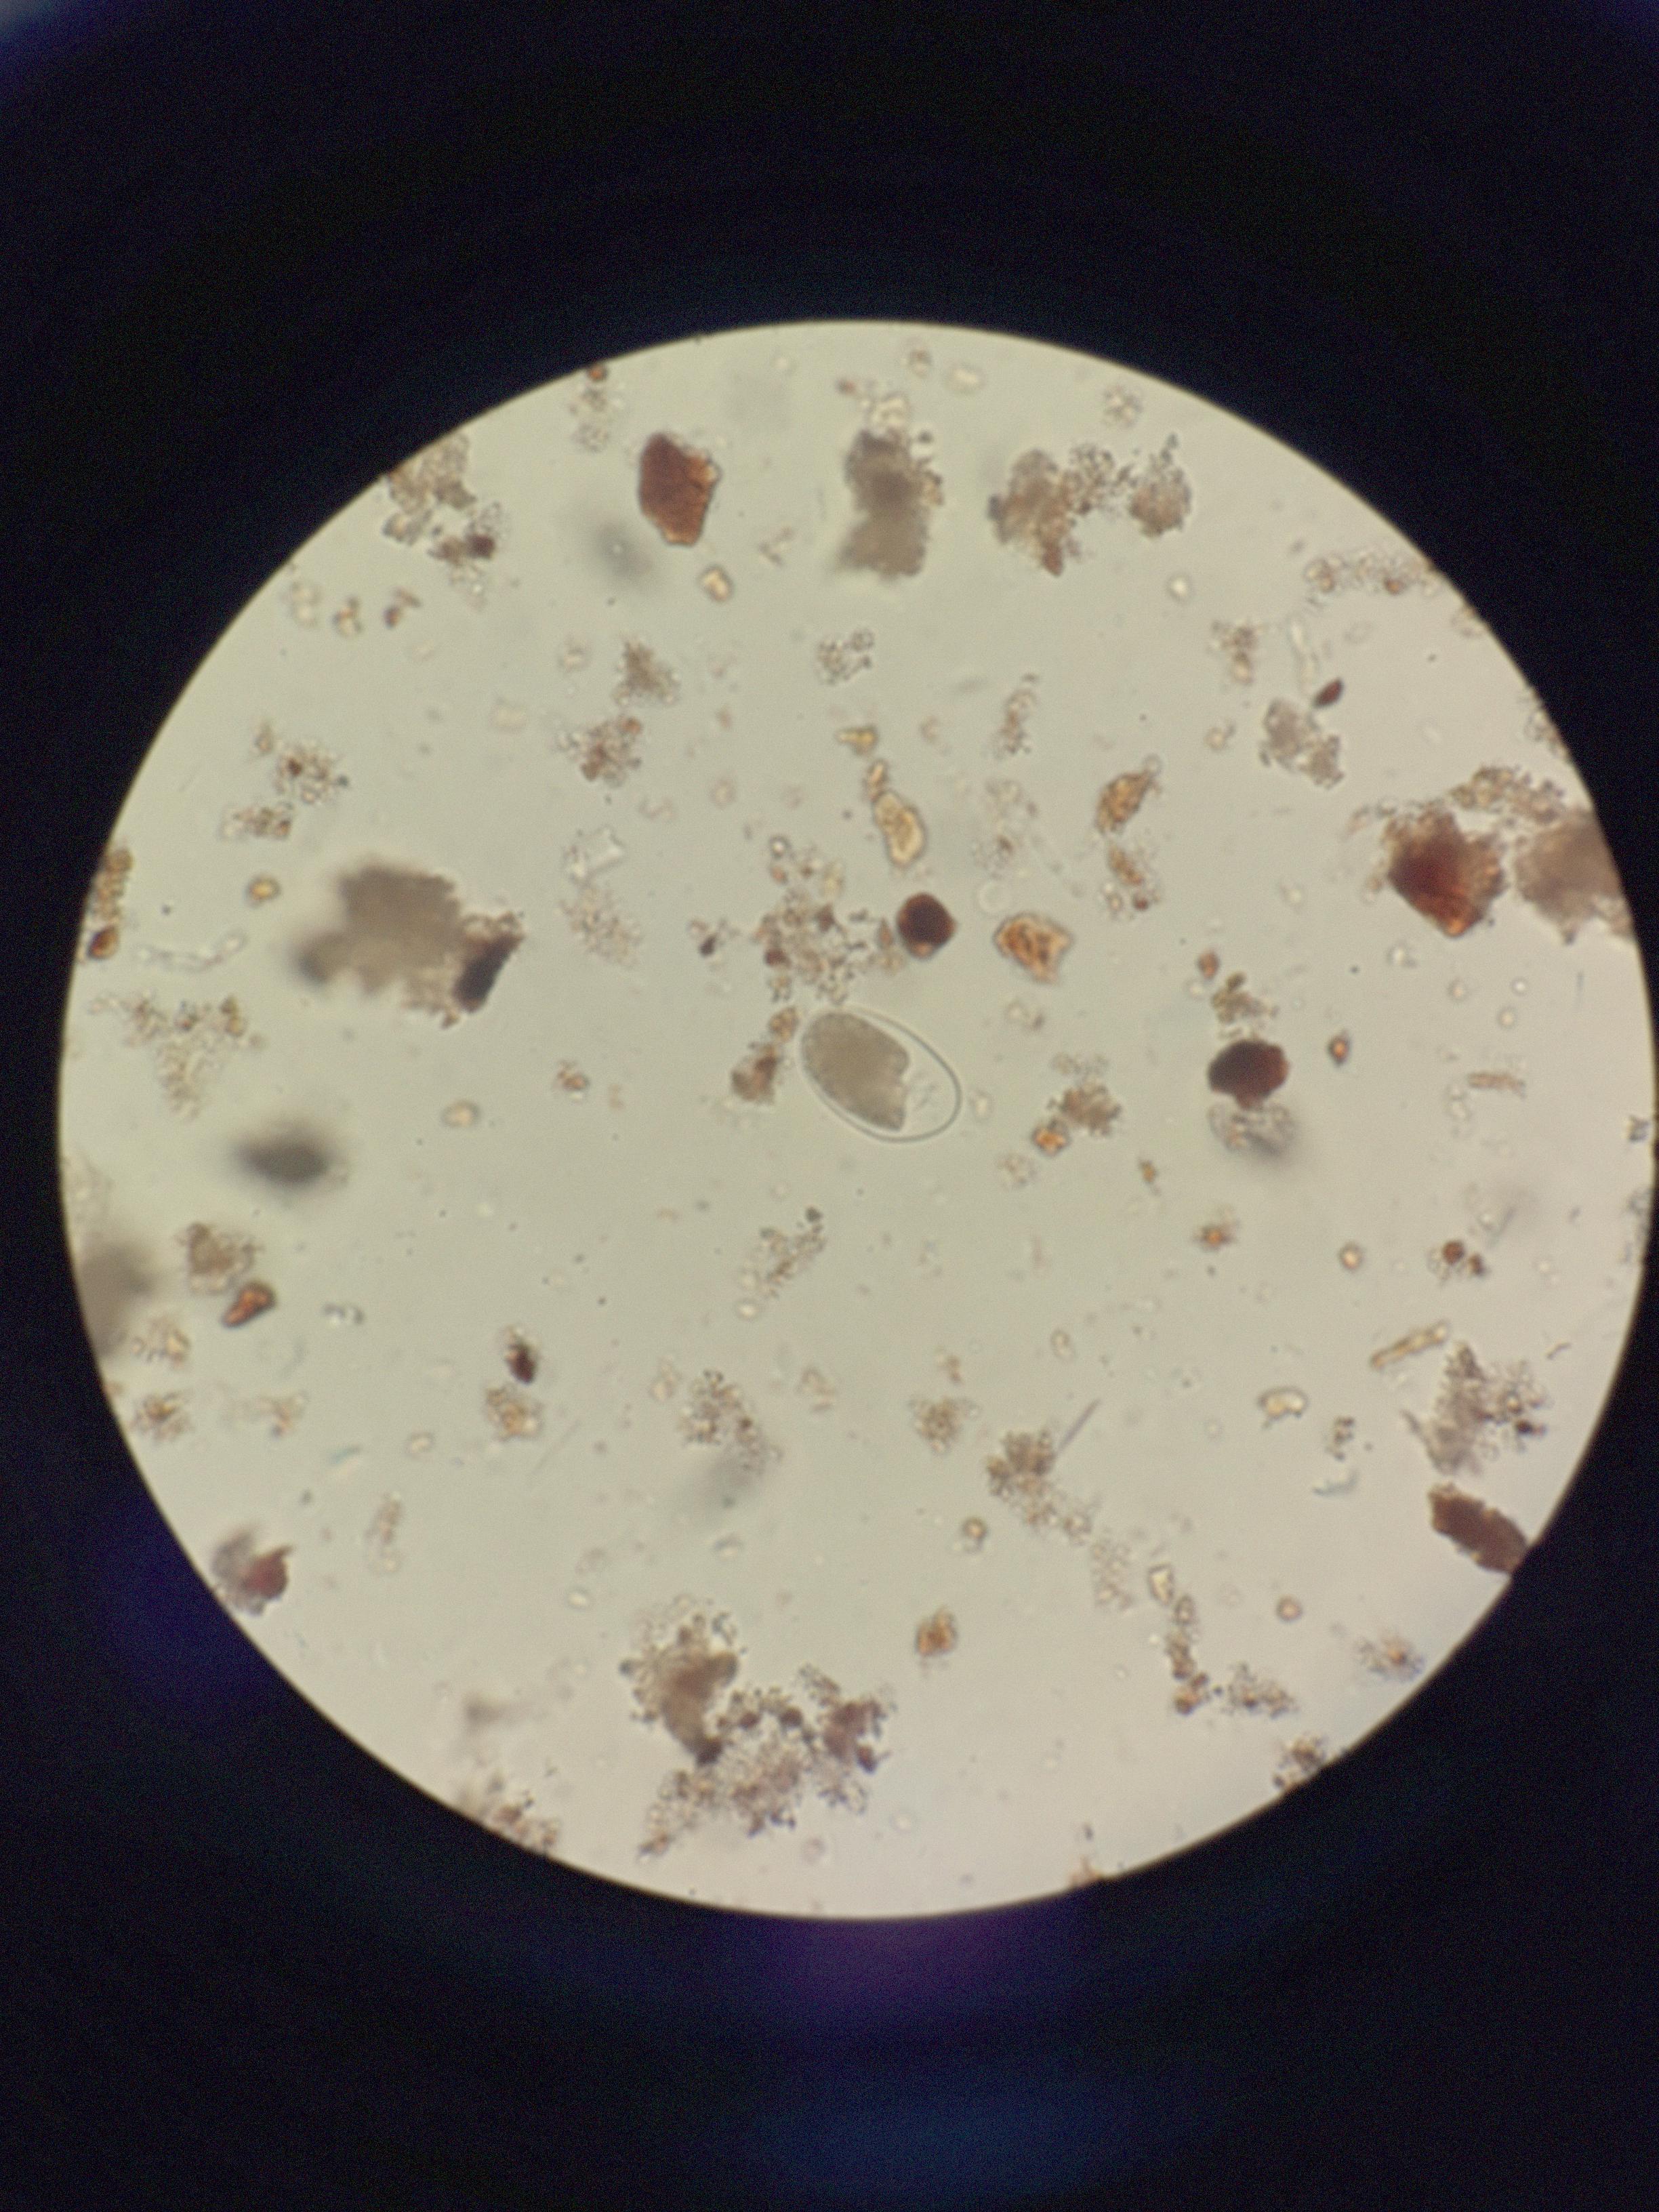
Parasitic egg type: Hookworm egg